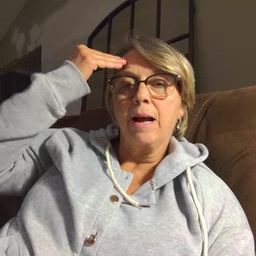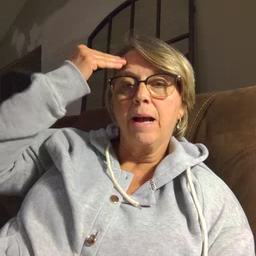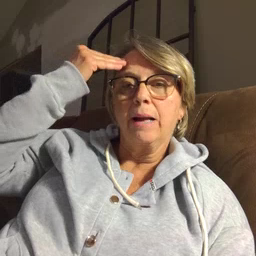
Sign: head